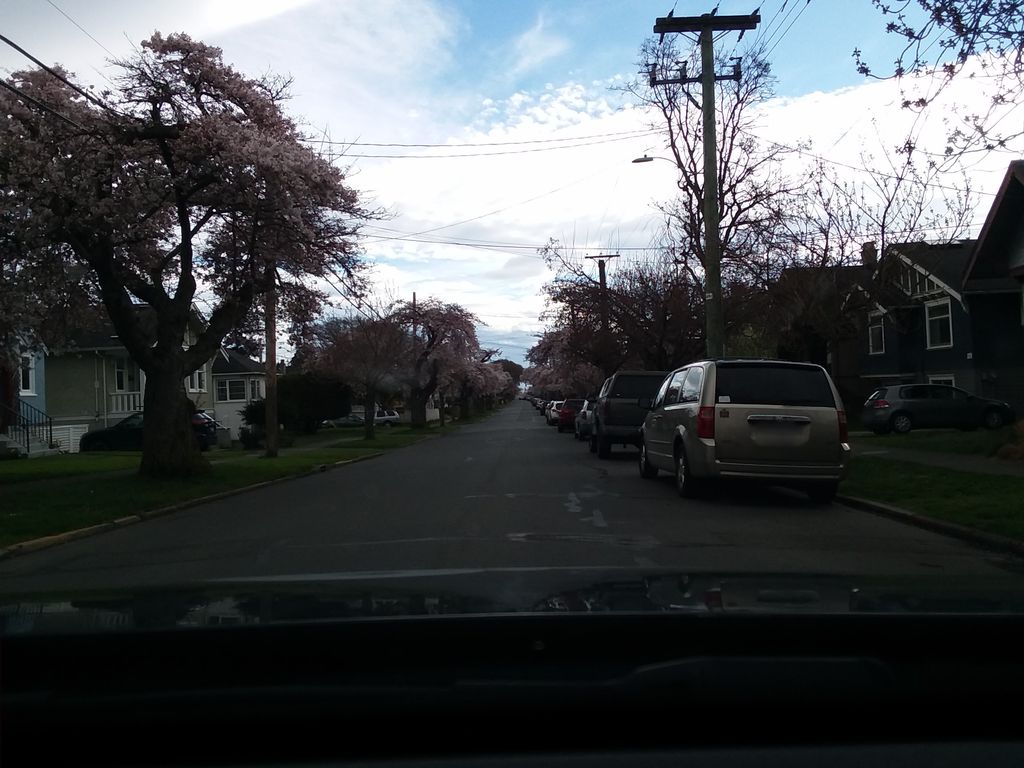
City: victoria